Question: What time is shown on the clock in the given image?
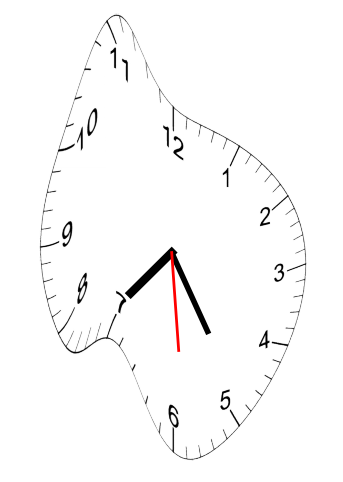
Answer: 07:24:29